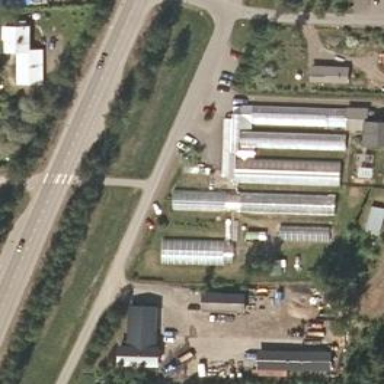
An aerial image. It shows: Area dedicated to greenhouse horticulture.